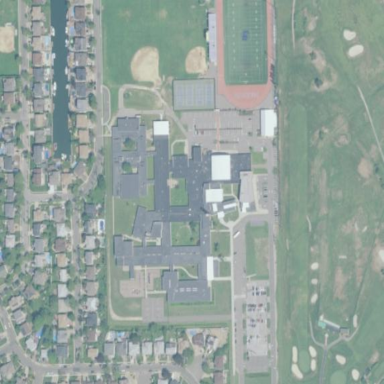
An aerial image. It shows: School.